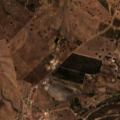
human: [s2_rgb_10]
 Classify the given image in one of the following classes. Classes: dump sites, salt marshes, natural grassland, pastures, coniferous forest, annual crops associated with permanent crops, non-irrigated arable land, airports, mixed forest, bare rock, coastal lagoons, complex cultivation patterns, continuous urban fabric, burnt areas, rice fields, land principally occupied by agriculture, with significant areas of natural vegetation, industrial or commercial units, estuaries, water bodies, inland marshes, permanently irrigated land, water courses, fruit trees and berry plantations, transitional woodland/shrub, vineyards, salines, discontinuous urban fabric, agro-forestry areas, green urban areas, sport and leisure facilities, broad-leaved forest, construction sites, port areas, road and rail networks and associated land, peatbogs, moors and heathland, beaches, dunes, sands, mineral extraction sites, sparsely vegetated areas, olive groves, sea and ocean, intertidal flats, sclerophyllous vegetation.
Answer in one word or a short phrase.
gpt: non-irrigated arable land, complex cultivation patterns, land principally occupied by agriculture, with significant areas of natural vegetation, agro-forestry areas